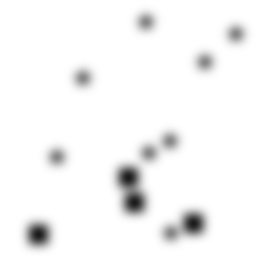
Squares: 4
Triangles: 0
Stars: 8
Total shapes: 12